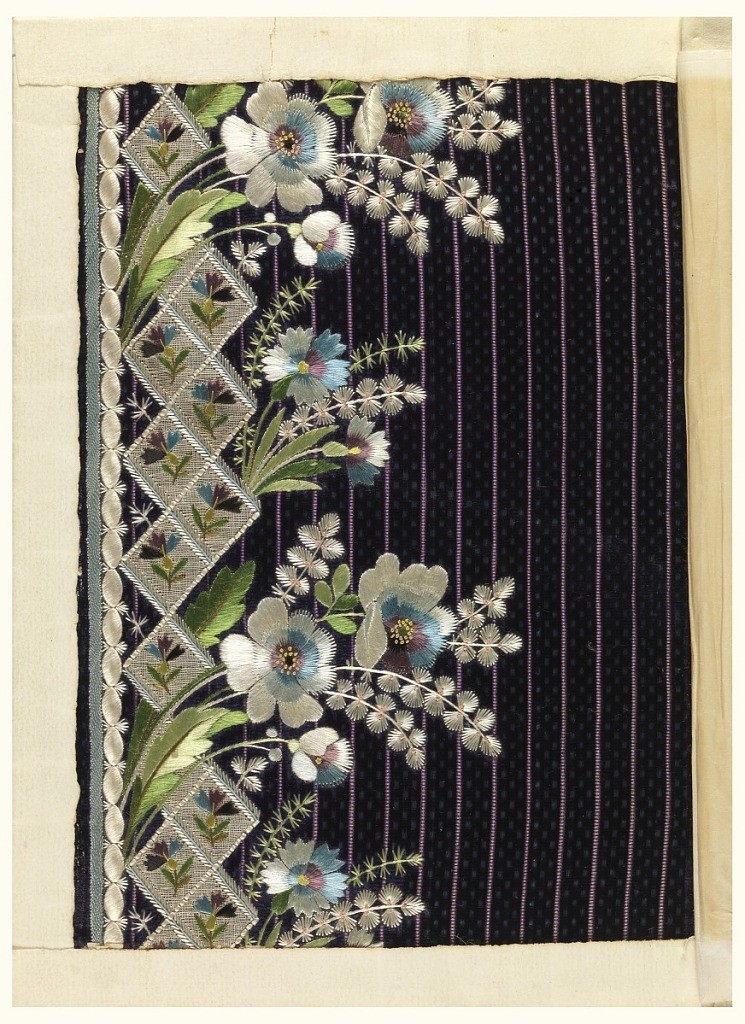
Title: Embroidery sample
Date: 1790–1800
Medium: silk, paper Technique: embroidered and appliqued on cut supplementary warp pile in a compound foundation (velvet) Label: Satin, stem, and knot stitches embroidered in silk with appliquéd plain weave on silk cut voided supplementary warp pile (velvet); paper enclosure
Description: Multicolored silk embroidery in a floral design on a dark blue ground with vertical purple stripes.